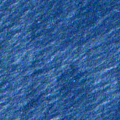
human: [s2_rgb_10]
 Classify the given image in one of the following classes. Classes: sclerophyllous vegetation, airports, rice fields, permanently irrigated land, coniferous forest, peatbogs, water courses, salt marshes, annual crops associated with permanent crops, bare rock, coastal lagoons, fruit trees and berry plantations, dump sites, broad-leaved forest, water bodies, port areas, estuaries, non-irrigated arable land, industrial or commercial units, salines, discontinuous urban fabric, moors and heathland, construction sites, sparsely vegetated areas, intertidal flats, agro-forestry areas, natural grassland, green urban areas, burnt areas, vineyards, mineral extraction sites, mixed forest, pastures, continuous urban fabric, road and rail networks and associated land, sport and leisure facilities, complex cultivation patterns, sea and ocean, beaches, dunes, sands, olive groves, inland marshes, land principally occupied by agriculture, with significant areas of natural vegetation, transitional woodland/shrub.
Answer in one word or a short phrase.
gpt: sea and ocean